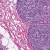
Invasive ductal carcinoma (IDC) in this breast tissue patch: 0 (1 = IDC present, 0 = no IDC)